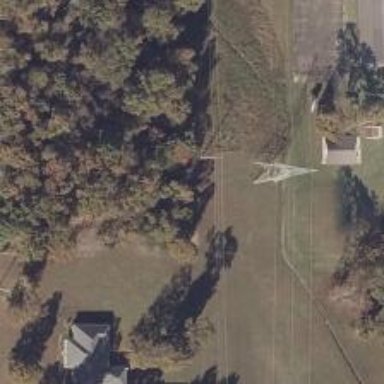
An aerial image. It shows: Power pole.